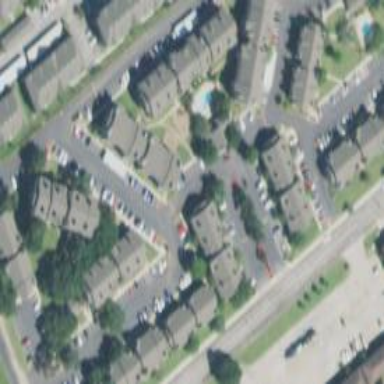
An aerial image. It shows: Residential area with apartments.